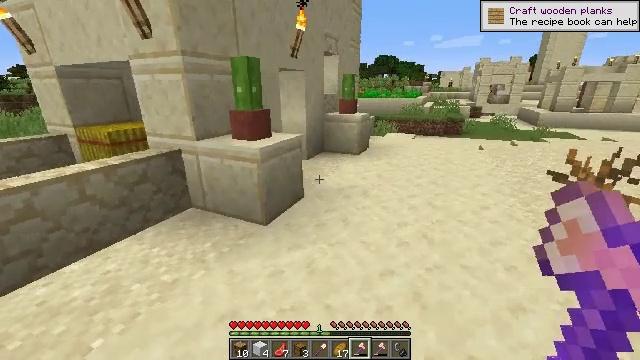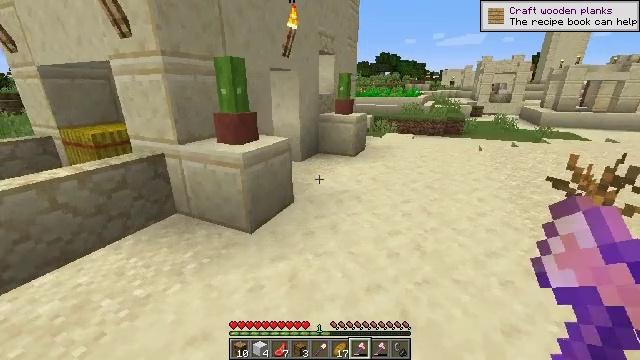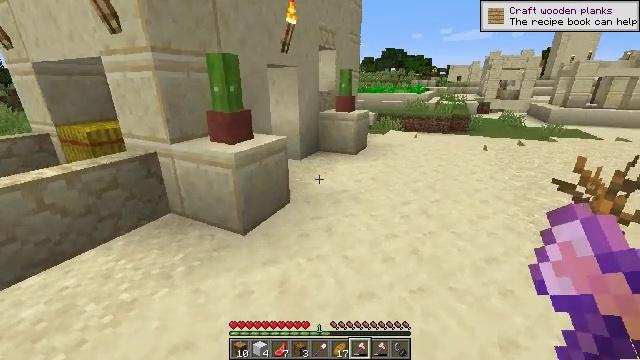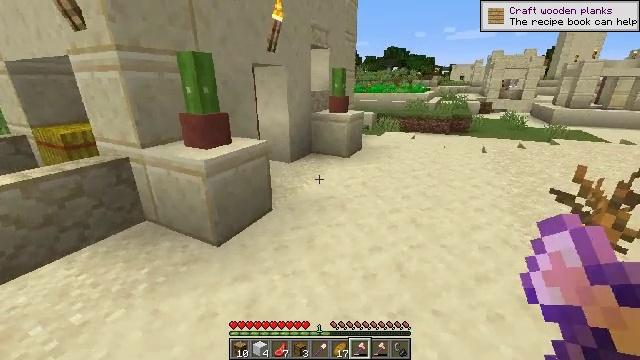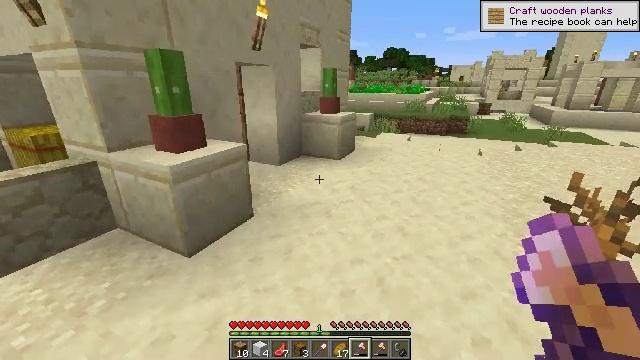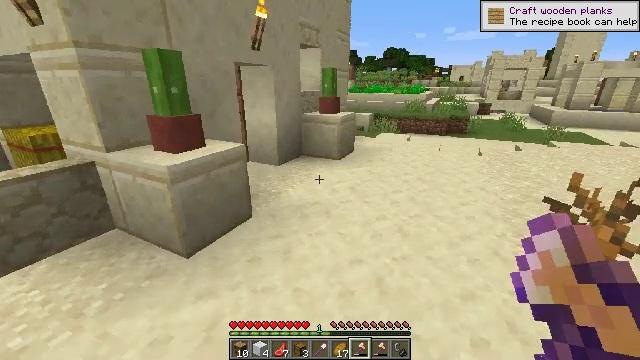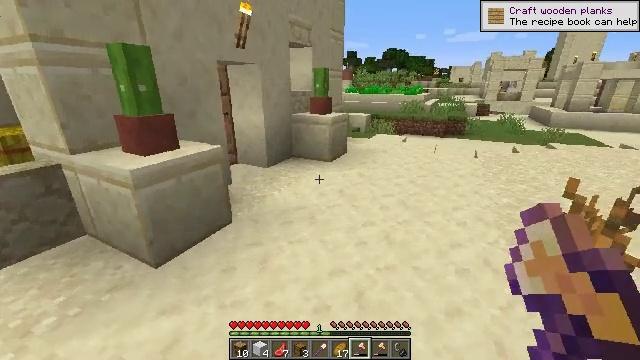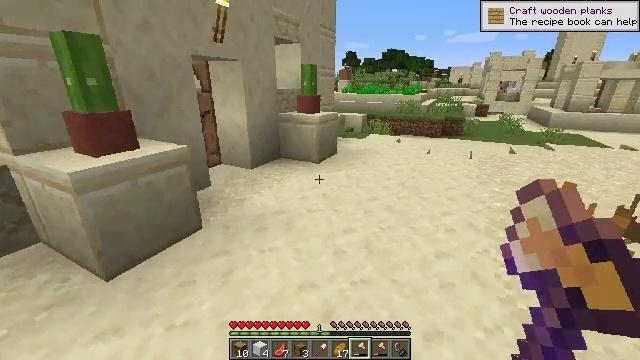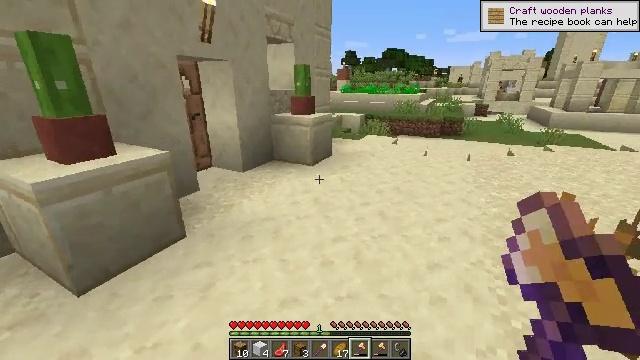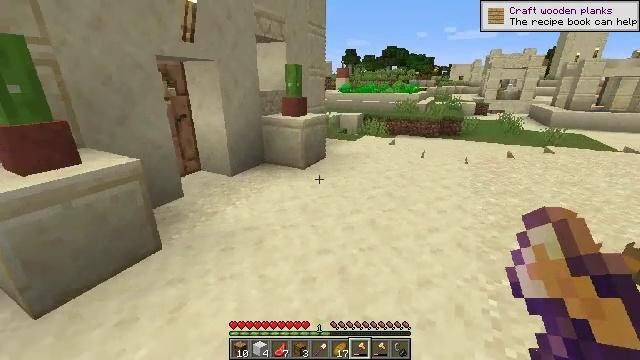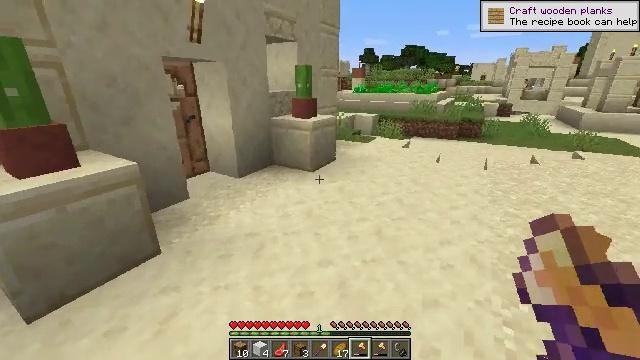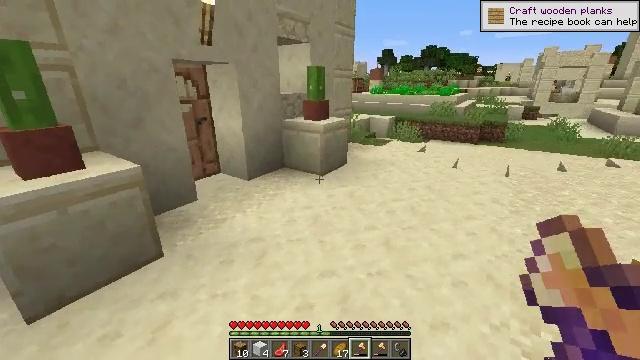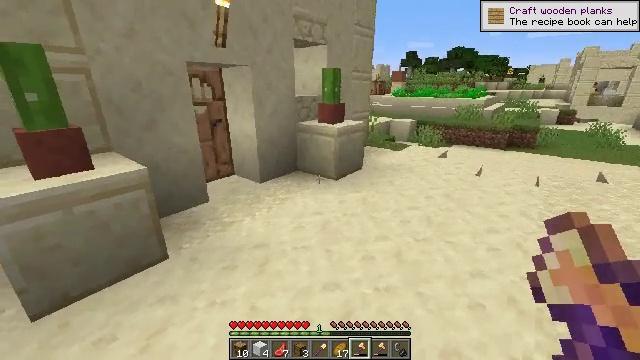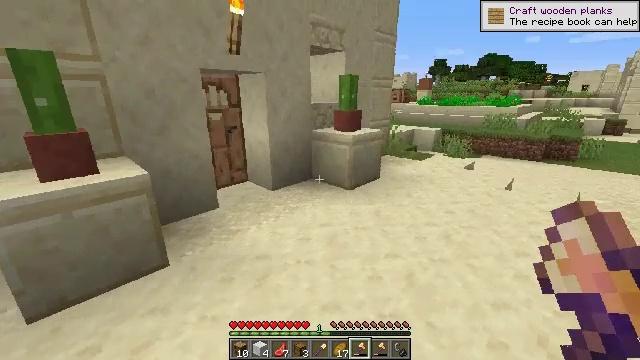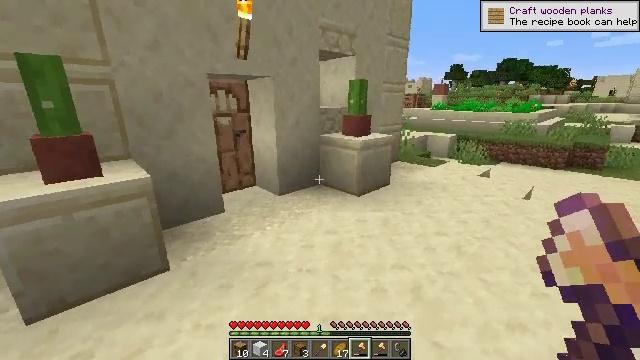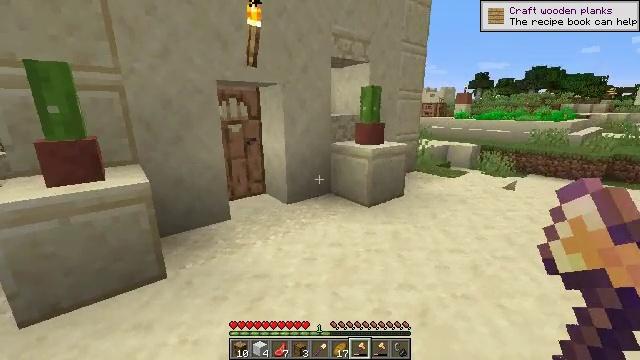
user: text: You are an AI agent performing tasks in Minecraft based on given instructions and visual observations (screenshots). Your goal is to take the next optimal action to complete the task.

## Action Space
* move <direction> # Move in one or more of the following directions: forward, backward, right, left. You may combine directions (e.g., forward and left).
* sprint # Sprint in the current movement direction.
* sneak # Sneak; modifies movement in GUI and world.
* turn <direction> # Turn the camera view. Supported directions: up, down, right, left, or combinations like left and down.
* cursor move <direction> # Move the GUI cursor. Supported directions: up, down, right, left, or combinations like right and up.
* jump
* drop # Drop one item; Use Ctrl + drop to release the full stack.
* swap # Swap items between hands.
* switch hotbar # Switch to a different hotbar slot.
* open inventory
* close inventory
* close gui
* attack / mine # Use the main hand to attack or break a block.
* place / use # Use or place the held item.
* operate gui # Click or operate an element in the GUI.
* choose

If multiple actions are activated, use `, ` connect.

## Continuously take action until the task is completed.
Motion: motion action
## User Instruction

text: Recycle the loom from its place.
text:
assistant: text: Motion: move forward and move right
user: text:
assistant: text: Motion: move forward and move right, turn left
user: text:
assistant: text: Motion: move forward and move right
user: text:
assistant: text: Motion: move forward and move right
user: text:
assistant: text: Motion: move forward and move right
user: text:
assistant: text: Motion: move forward and move right
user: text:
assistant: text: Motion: move forward and move right
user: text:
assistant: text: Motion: move forward and move right
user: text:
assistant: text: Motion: move forward and move right
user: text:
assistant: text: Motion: move forward and move right, turn left
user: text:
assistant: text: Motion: move forward and move right, turn left
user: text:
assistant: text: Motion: move forward and move right, turn left
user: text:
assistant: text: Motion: move forward and move right, turn left and up
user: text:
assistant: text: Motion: move forward and move right, turn left and up
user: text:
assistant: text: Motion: move forward and move right, turn left and up
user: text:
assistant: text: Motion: move forward, turn left and up
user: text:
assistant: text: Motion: move forward, turn left and up
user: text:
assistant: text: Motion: move forward, turn left
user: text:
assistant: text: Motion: move forward, turn left
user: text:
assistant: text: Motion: move forward, turn left
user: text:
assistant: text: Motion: move forward, turn left
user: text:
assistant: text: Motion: move forward, turn left and up
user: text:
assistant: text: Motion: move forward, turn left
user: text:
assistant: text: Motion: move forward, turn left
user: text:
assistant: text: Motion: move forward, turn left
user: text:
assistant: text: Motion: move forward
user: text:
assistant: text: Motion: move forward
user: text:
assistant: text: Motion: move forward
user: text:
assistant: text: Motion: move forward, turn right
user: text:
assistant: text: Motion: move forward